Question: How should I navigate between pages in a "Windows Store Universal App" ?
I implemented the same class of navigation of the templates...

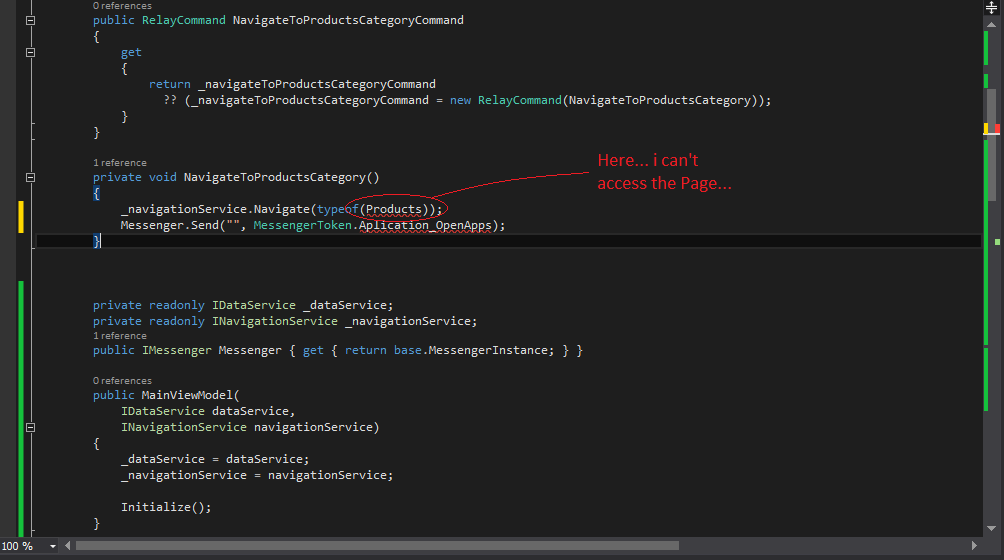
Answer: To be able to access a class, in let's say your 'Windows Phone' project, from the shared project, the class must be available in all other projects as well. So, create a 'Products' in the 'Windows' projects as well and then you'll be able to navigate to it.